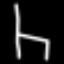
Label: chair